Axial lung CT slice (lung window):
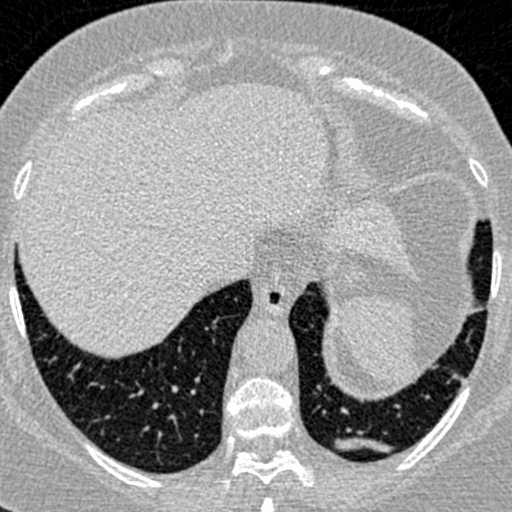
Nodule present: no